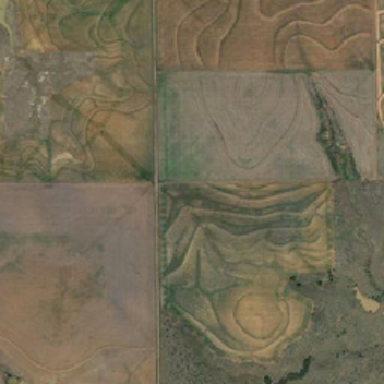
Farmland and bare land make pictures .